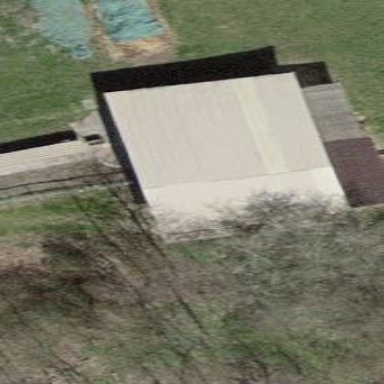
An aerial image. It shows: Farm auxiliary building.